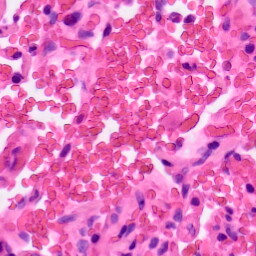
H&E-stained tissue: Lung